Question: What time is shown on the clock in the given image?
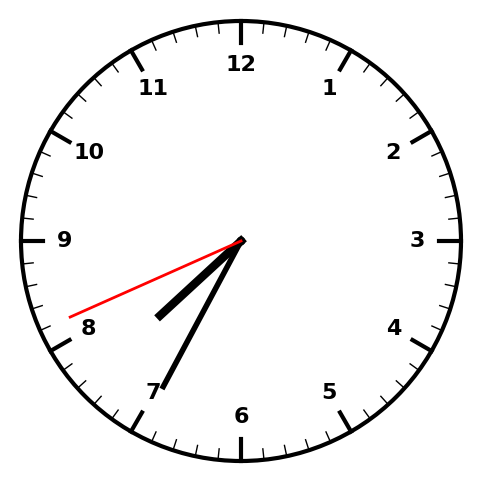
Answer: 07:34:41